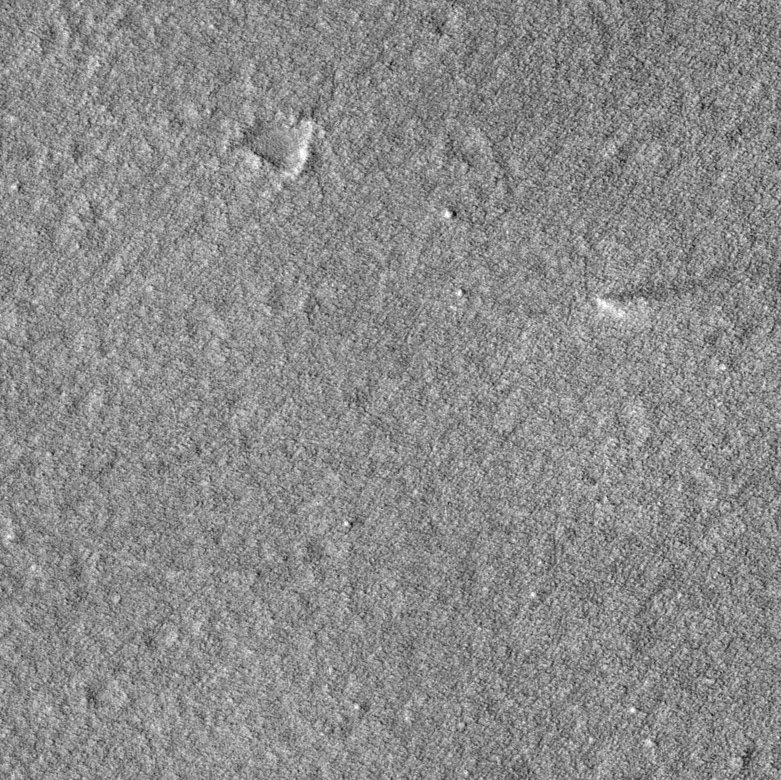
Label: dustdevil